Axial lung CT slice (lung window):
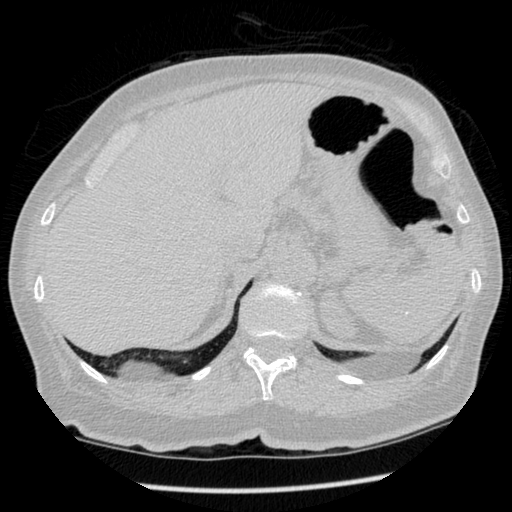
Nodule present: no